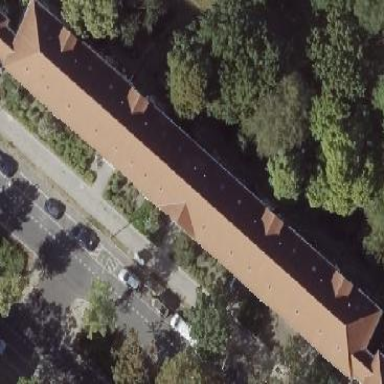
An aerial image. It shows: Hipped roof apartment building.